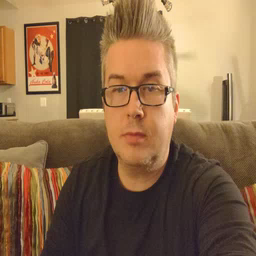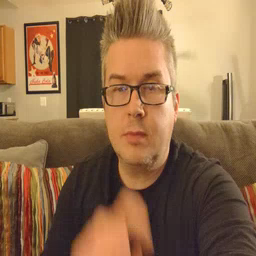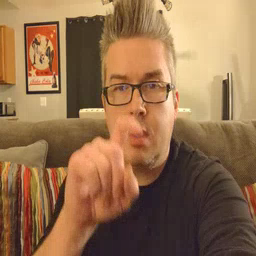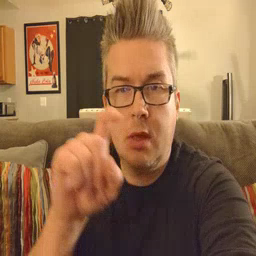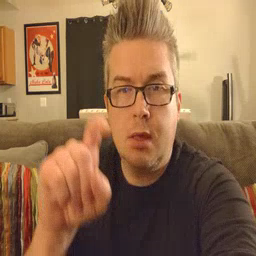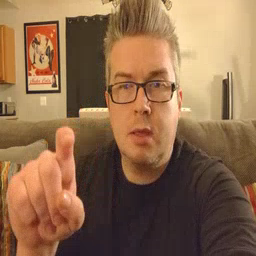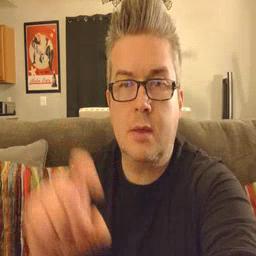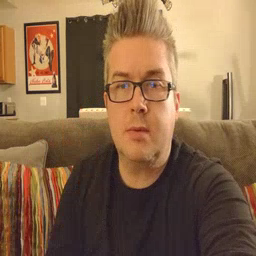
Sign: closet